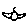
Label: bird